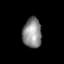
Tissue: lung
Cell type: Pericytes
Senescence score: 0.5658
Nuclear area (px): 558
Mean DAPI intensity: 139.496